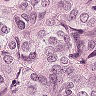
Metastatic tissue present: yes